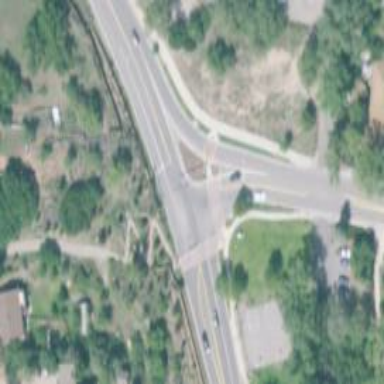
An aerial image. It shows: Footway that serves as traffic island.